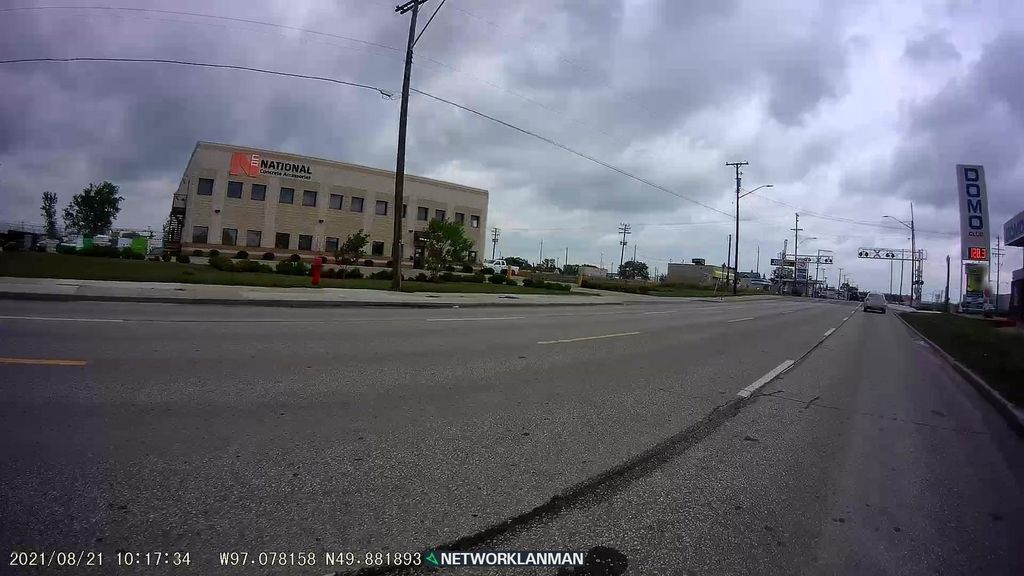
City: winnipeg